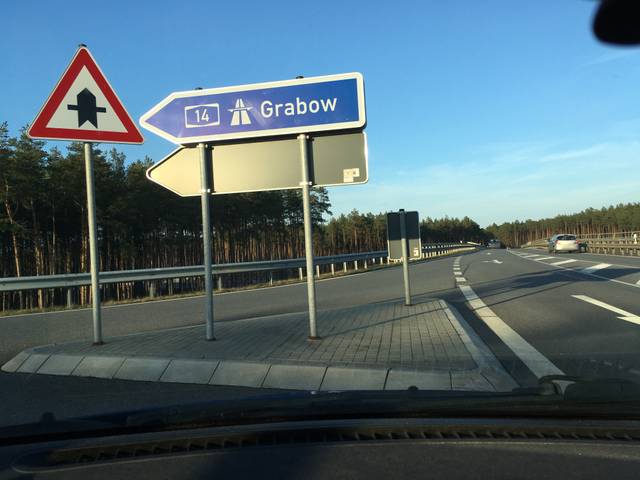
Region: Germany
Coordinates: 53.343, 11.518